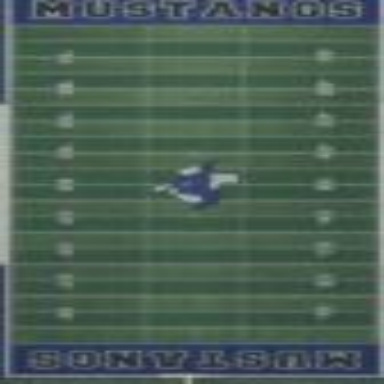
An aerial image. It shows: Pitch for American football.